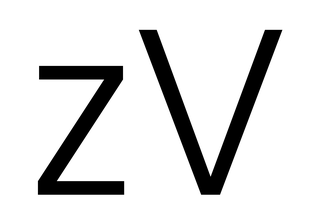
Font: Poppins-Light